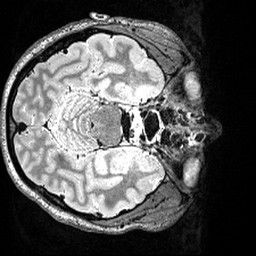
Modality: T2w
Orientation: axial
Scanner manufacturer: siemens
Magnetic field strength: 3 T
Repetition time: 3.2 s
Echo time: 0.566 s